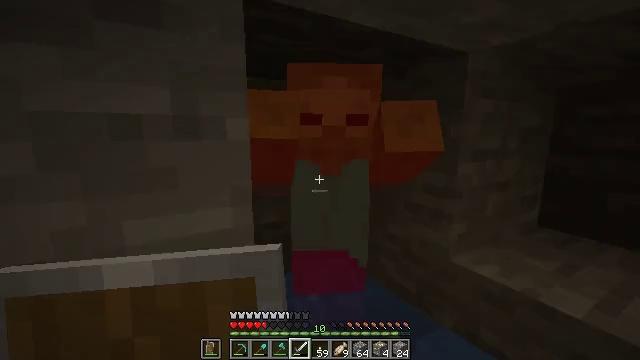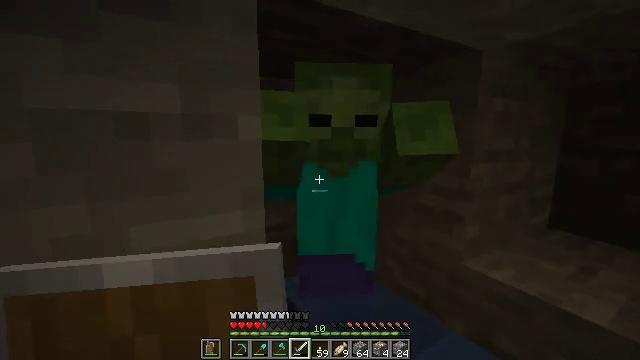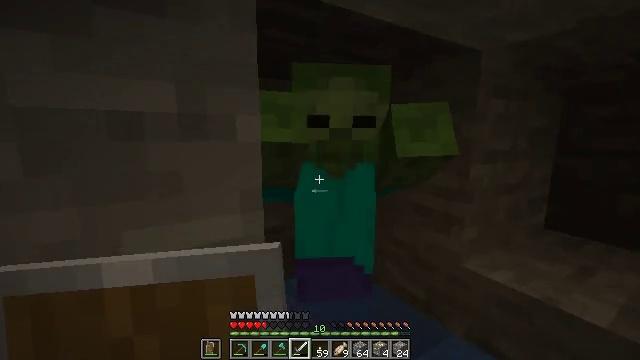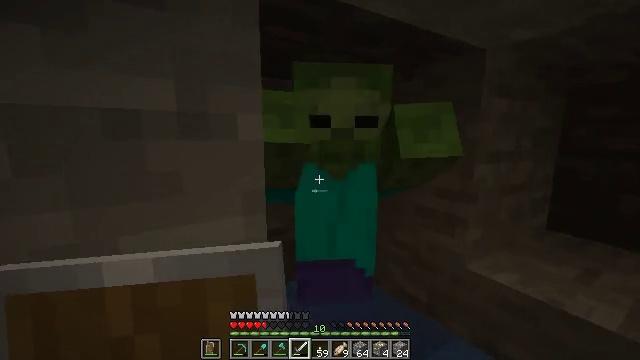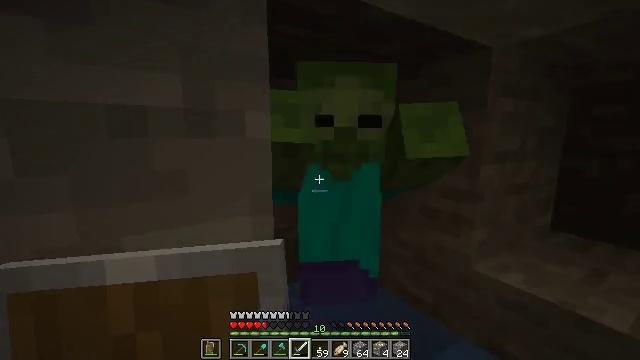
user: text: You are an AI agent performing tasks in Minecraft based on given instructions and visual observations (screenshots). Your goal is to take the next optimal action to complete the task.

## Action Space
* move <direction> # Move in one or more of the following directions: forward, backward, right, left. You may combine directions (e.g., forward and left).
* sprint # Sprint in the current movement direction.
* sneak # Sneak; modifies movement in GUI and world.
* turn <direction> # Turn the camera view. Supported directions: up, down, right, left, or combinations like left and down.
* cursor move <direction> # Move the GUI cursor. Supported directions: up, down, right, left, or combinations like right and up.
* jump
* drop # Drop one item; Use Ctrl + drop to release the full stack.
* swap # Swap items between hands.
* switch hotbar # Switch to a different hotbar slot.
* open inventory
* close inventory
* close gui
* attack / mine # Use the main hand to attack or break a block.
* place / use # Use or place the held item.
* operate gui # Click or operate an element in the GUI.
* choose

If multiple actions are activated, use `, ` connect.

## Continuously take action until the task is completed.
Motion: motion action
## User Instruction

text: Kill a zombie.
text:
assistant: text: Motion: move right, attack / mine
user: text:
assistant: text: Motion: move right, turn right, attack / mine
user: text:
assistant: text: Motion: move back and move right
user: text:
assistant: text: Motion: move back and move right, attack / mine
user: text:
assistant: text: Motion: attack / mine